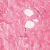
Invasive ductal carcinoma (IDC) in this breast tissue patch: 0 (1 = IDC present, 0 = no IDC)